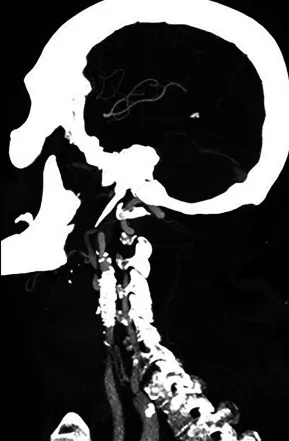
(A,B) CT control in AP and LL projection after endovascular exclusion of the mycotic pseudoaneurysm using a stent graft. LL, laterolateral; AP, anteroposterior.
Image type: radiology (ct)